Field crop: tomato
Growth stage: 1
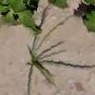
Species: cyperus